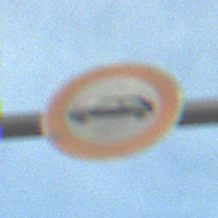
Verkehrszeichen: VerbotPersonenkraftwagen
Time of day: MorningAfternoon
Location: Outdoor (Urban)
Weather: PartlyCloudy
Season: NotSpecified
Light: Natural